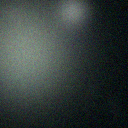
Screen state: off